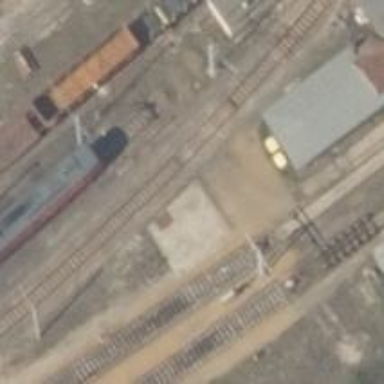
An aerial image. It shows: Railway yard in service.